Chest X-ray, AP view. Patient: 20 years old, sex M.
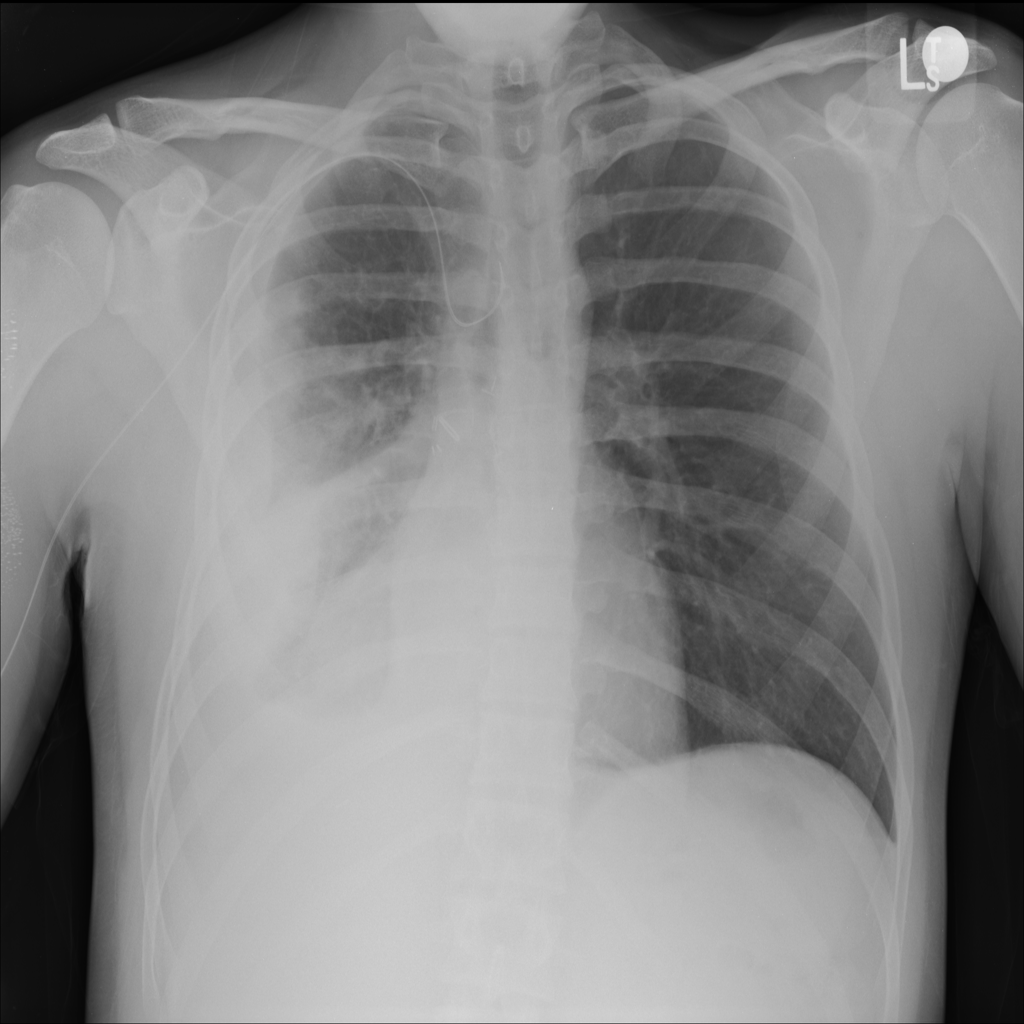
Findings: Mass